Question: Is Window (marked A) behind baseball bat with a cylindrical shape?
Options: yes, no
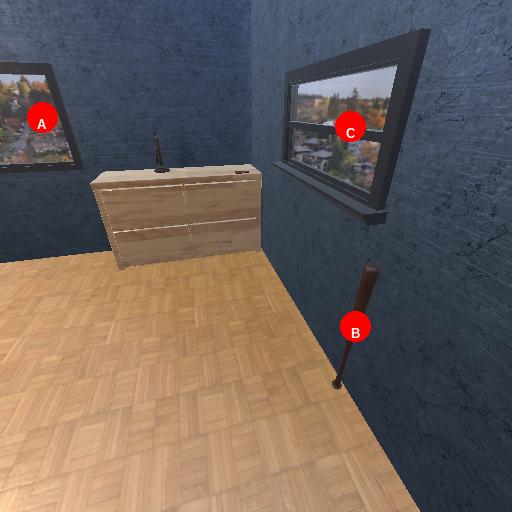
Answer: yes